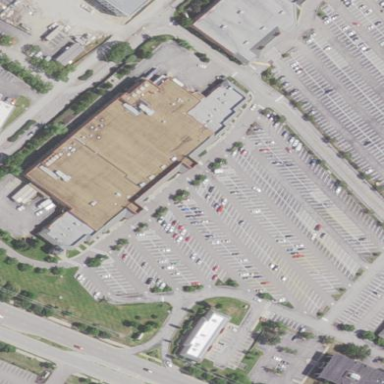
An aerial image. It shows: Supermarket building.